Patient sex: M
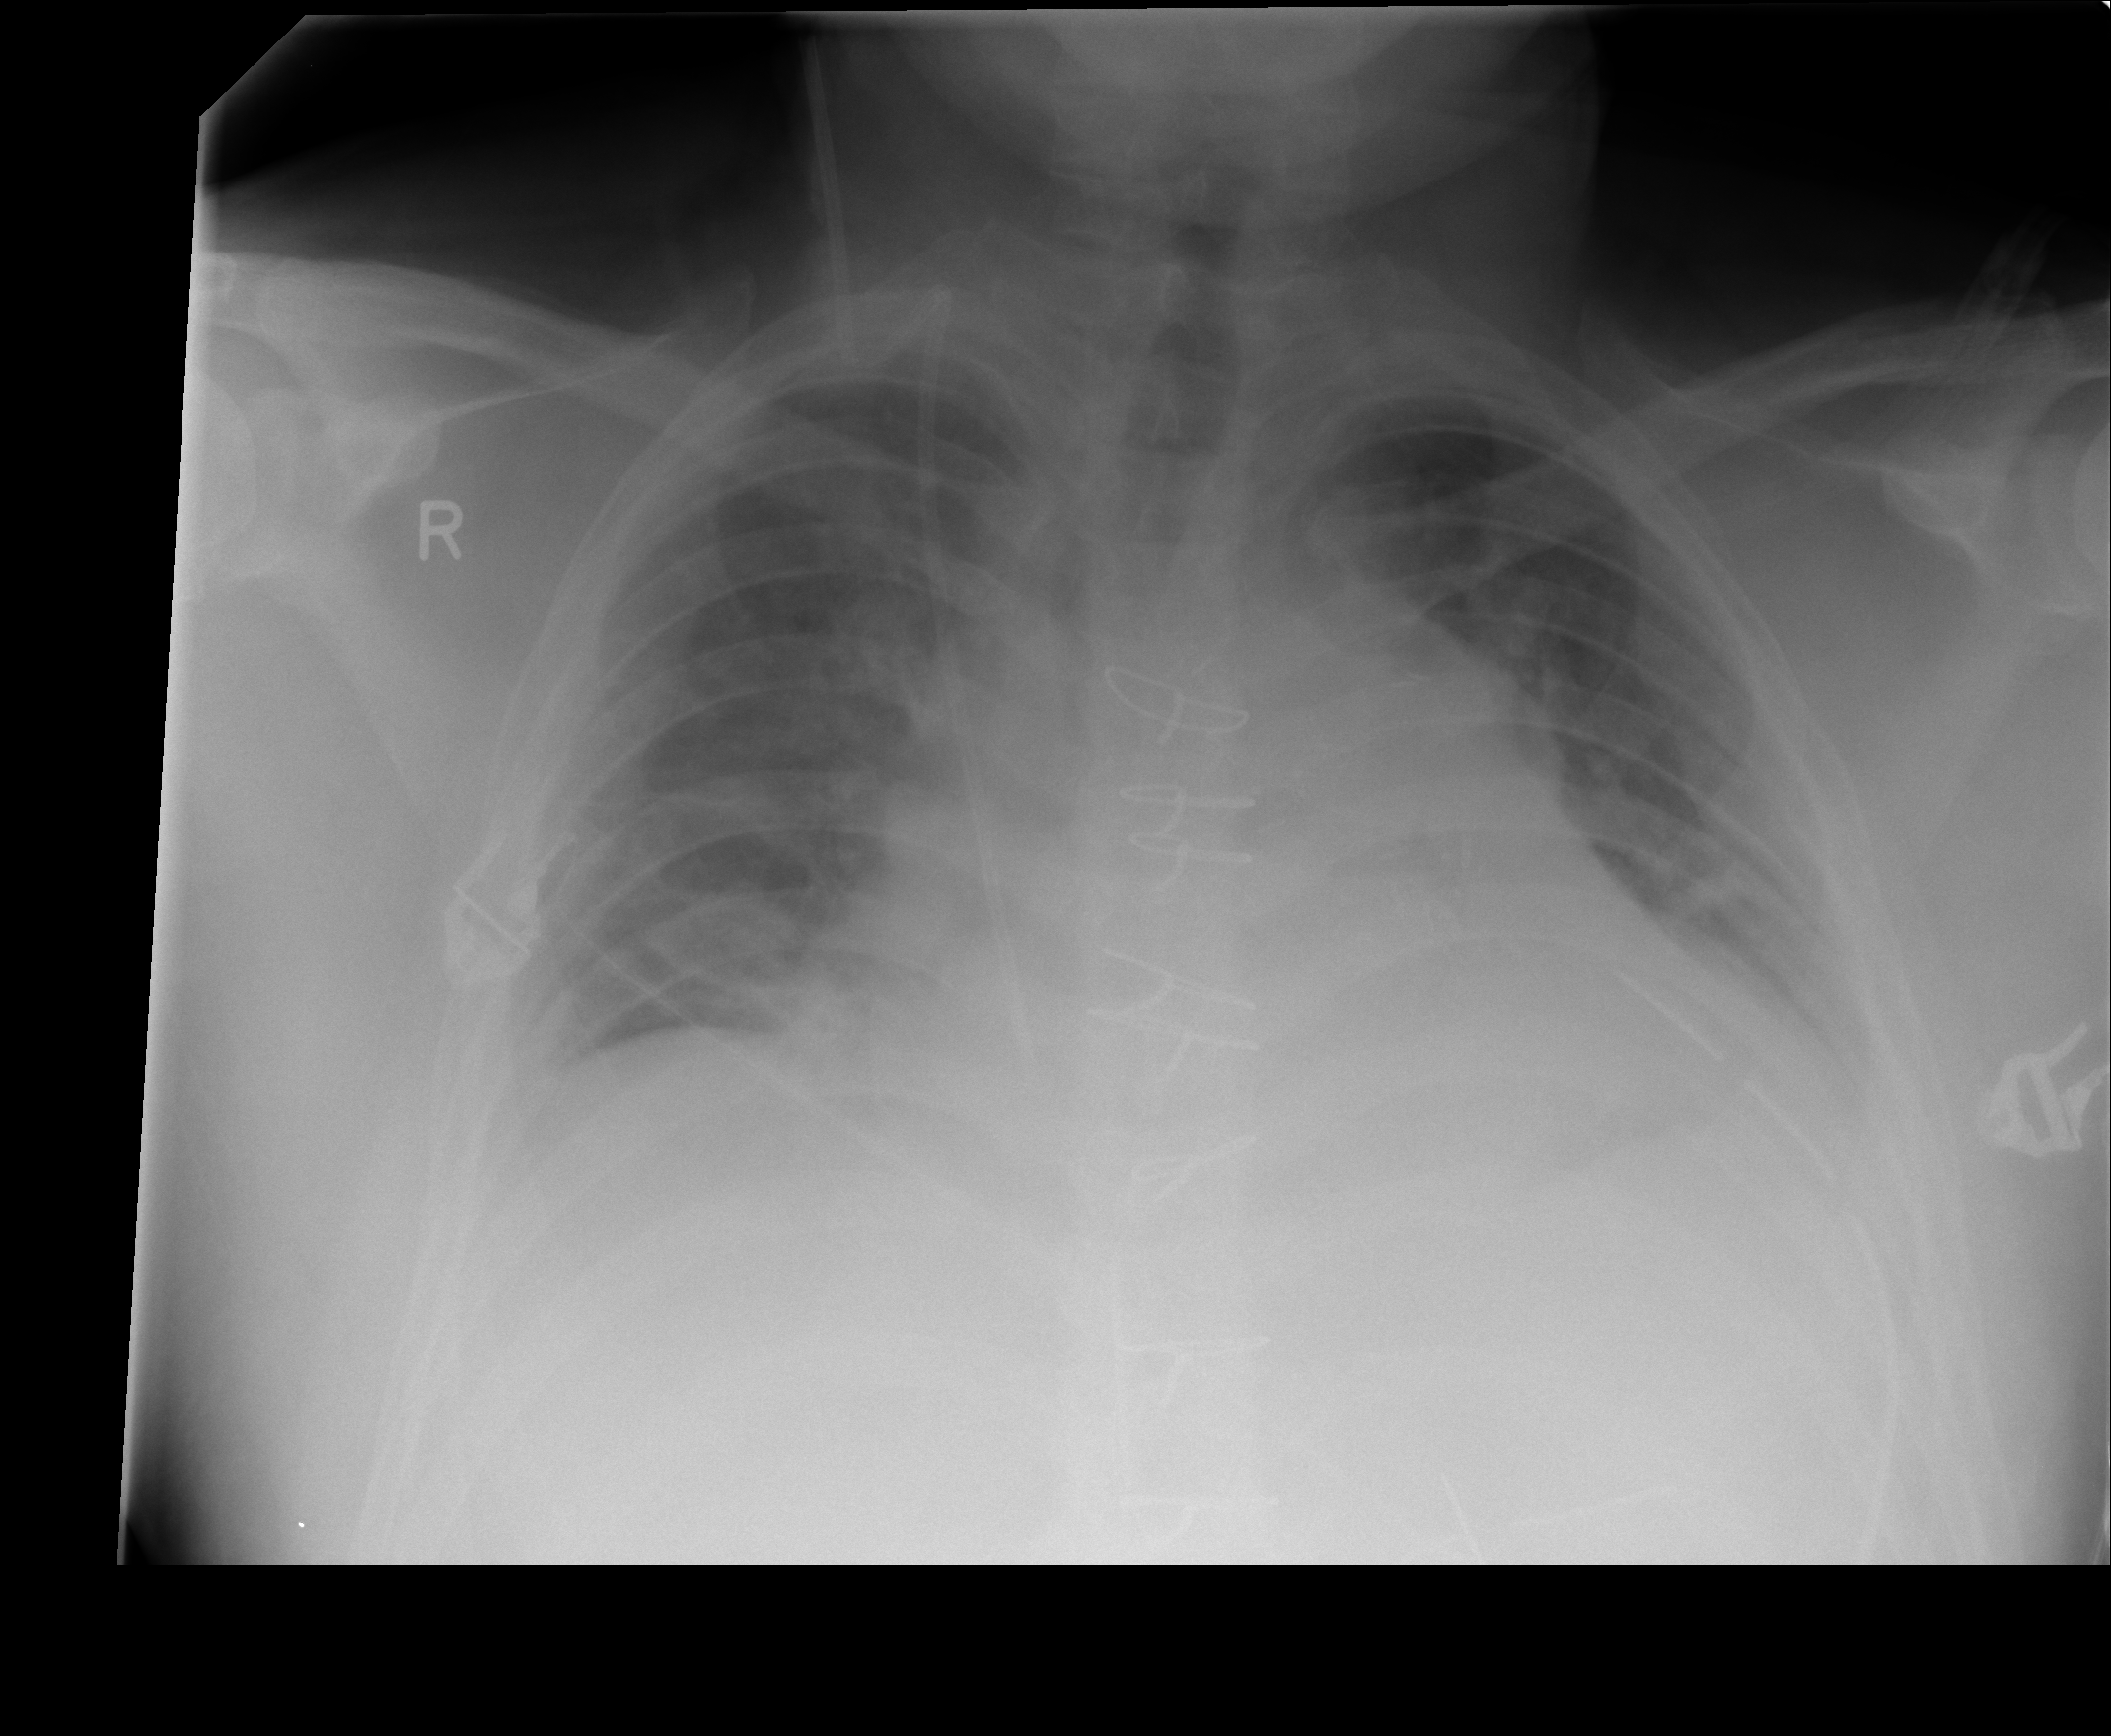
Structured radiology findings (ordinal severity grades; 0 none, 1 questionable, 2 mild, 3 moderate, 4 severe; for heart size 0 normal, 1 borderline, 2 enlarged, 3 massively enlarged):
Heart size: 3
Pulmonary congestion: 2
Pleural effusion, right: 0
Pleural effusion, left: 2
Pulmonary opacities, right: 0
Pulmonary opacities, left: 0
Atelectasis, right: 2
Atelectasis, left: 2